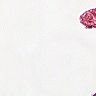
Metastatic tissue present: no